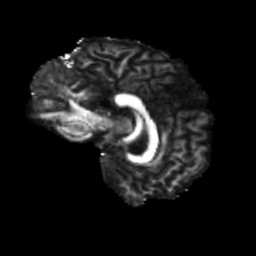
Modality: FA
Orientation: sagittal
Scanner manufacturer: siemens
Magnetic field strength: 3 T
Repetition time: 4 s
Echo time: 0.0594 s